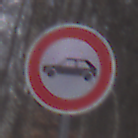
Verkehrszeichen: VerbotPersonenkraftwagen
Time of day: Midday
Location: Outdoor (Nature)
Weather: Overcast
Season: Autumn
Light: Natural